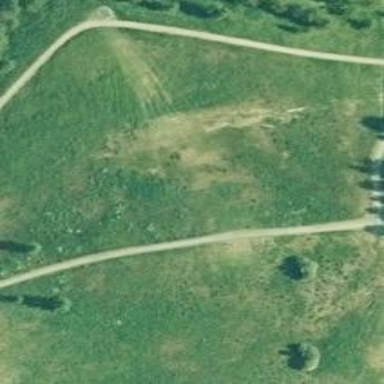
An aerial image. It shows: Disc golf hole.